Question: To show you my problem. We have a string containing a random system of equations:
'''
x0<-"3w+2x+y-3z=-5; 5w+x+2z=31; -2w-x+3y+4z=7; -3x-5y+z=8"
'''
Next steps:
'''
varnames <- sort(strapply(x0, "[a-z]", simplify = unique))
spl <- strsplit(x0, ";")[[1]]
my_string<-unlist(spl)
my_string<-trimws(my_string)
ss1 <- gsubfn("[a-z]", x ~ (match(x, varnames) == seq_along(varnames))+0,
spl)
ss2 <- gsub("(\d)c", "\1*c", ss1)
ss3 <- sub("=.*", "", ss2)
A <- eval(parse(text = paste("rbind(", paste(ss3, collapse = ","), ")")))
b <- as.numeric(sub(".*=", "", ss2))
z<-matrix(cbind(A,b), nrow=ncol(cbind(A,b)), ncol=nrow(cbind(A,b)),
byrow=TRUE)
x1<-toString(z)
x1<-stringr::str_replace_all(z1,","," &")
x1
'''
The output is:
'''
3 & 2 & 1 & -3 & -5 & 5 & 1 & 0 & 2 & 31 & -2 & -1 & 3 & 4 & 7 & 0 & -3 & -5 & 1 & 8
'''
But I want to achieve:
'''
3 & 2 & 1 & -3 &|& -5 \ 5 & 1 & 0 & 2 &|& 31 \ -2 & -1 & 3 & 4 &|& 7 \ 0 & -3 & -5 & 1 &|& 8
'''
It means how to replace in x1 every fourth (in this example) "&" char (which stands in the x0 string for "=") with "&|&" and every fifth "&" (which stands in the x0 for ";") with "\" to be able to create in markdown a Latex table, like this:

Thank you in advance.
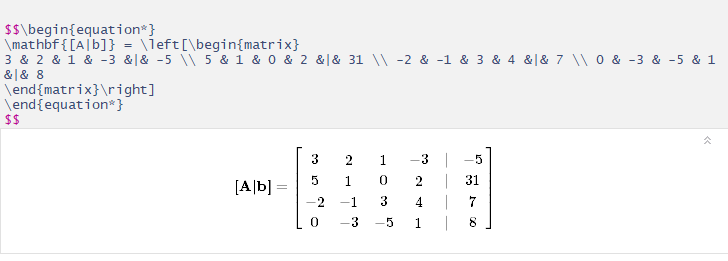
Answer: Man that took a lot out of me, lol. Feels like there must be an easier way..
'''
library(stringr)
x2 <- str_replace_all(x1, '(-?\d+\s&\s-?\d+\s&\s-?\d+\s&\s)(-?\d+\s?)&?\s?(-?\d+)\s?&?\s?', '\1\2&|& \3 \\ ')
x2 <- substr(x2, 1, nchar(x2)-3)
x2
#[1] "3 & 2 & 1 & -3 &|& -5 \ 5 & 1 & 0 & 2 &|& 31 \ -2 & -1 & 3 & 4 &|& 7 \ 0 & -3 & -5 & 1 &|& 8"
'''